Field crop: tomato
Growth stage: 1
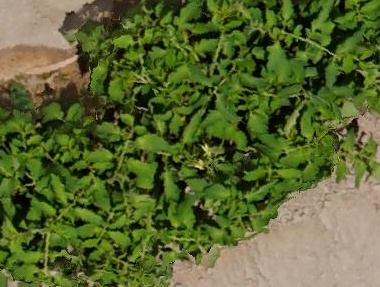
Species: tomato